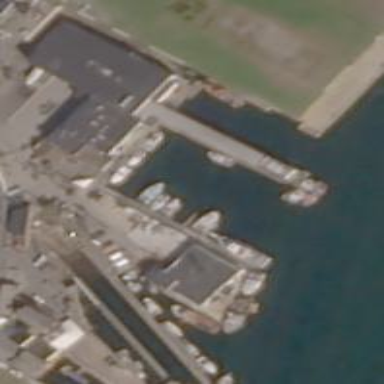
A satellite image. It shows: Man-made pier.